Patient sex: M
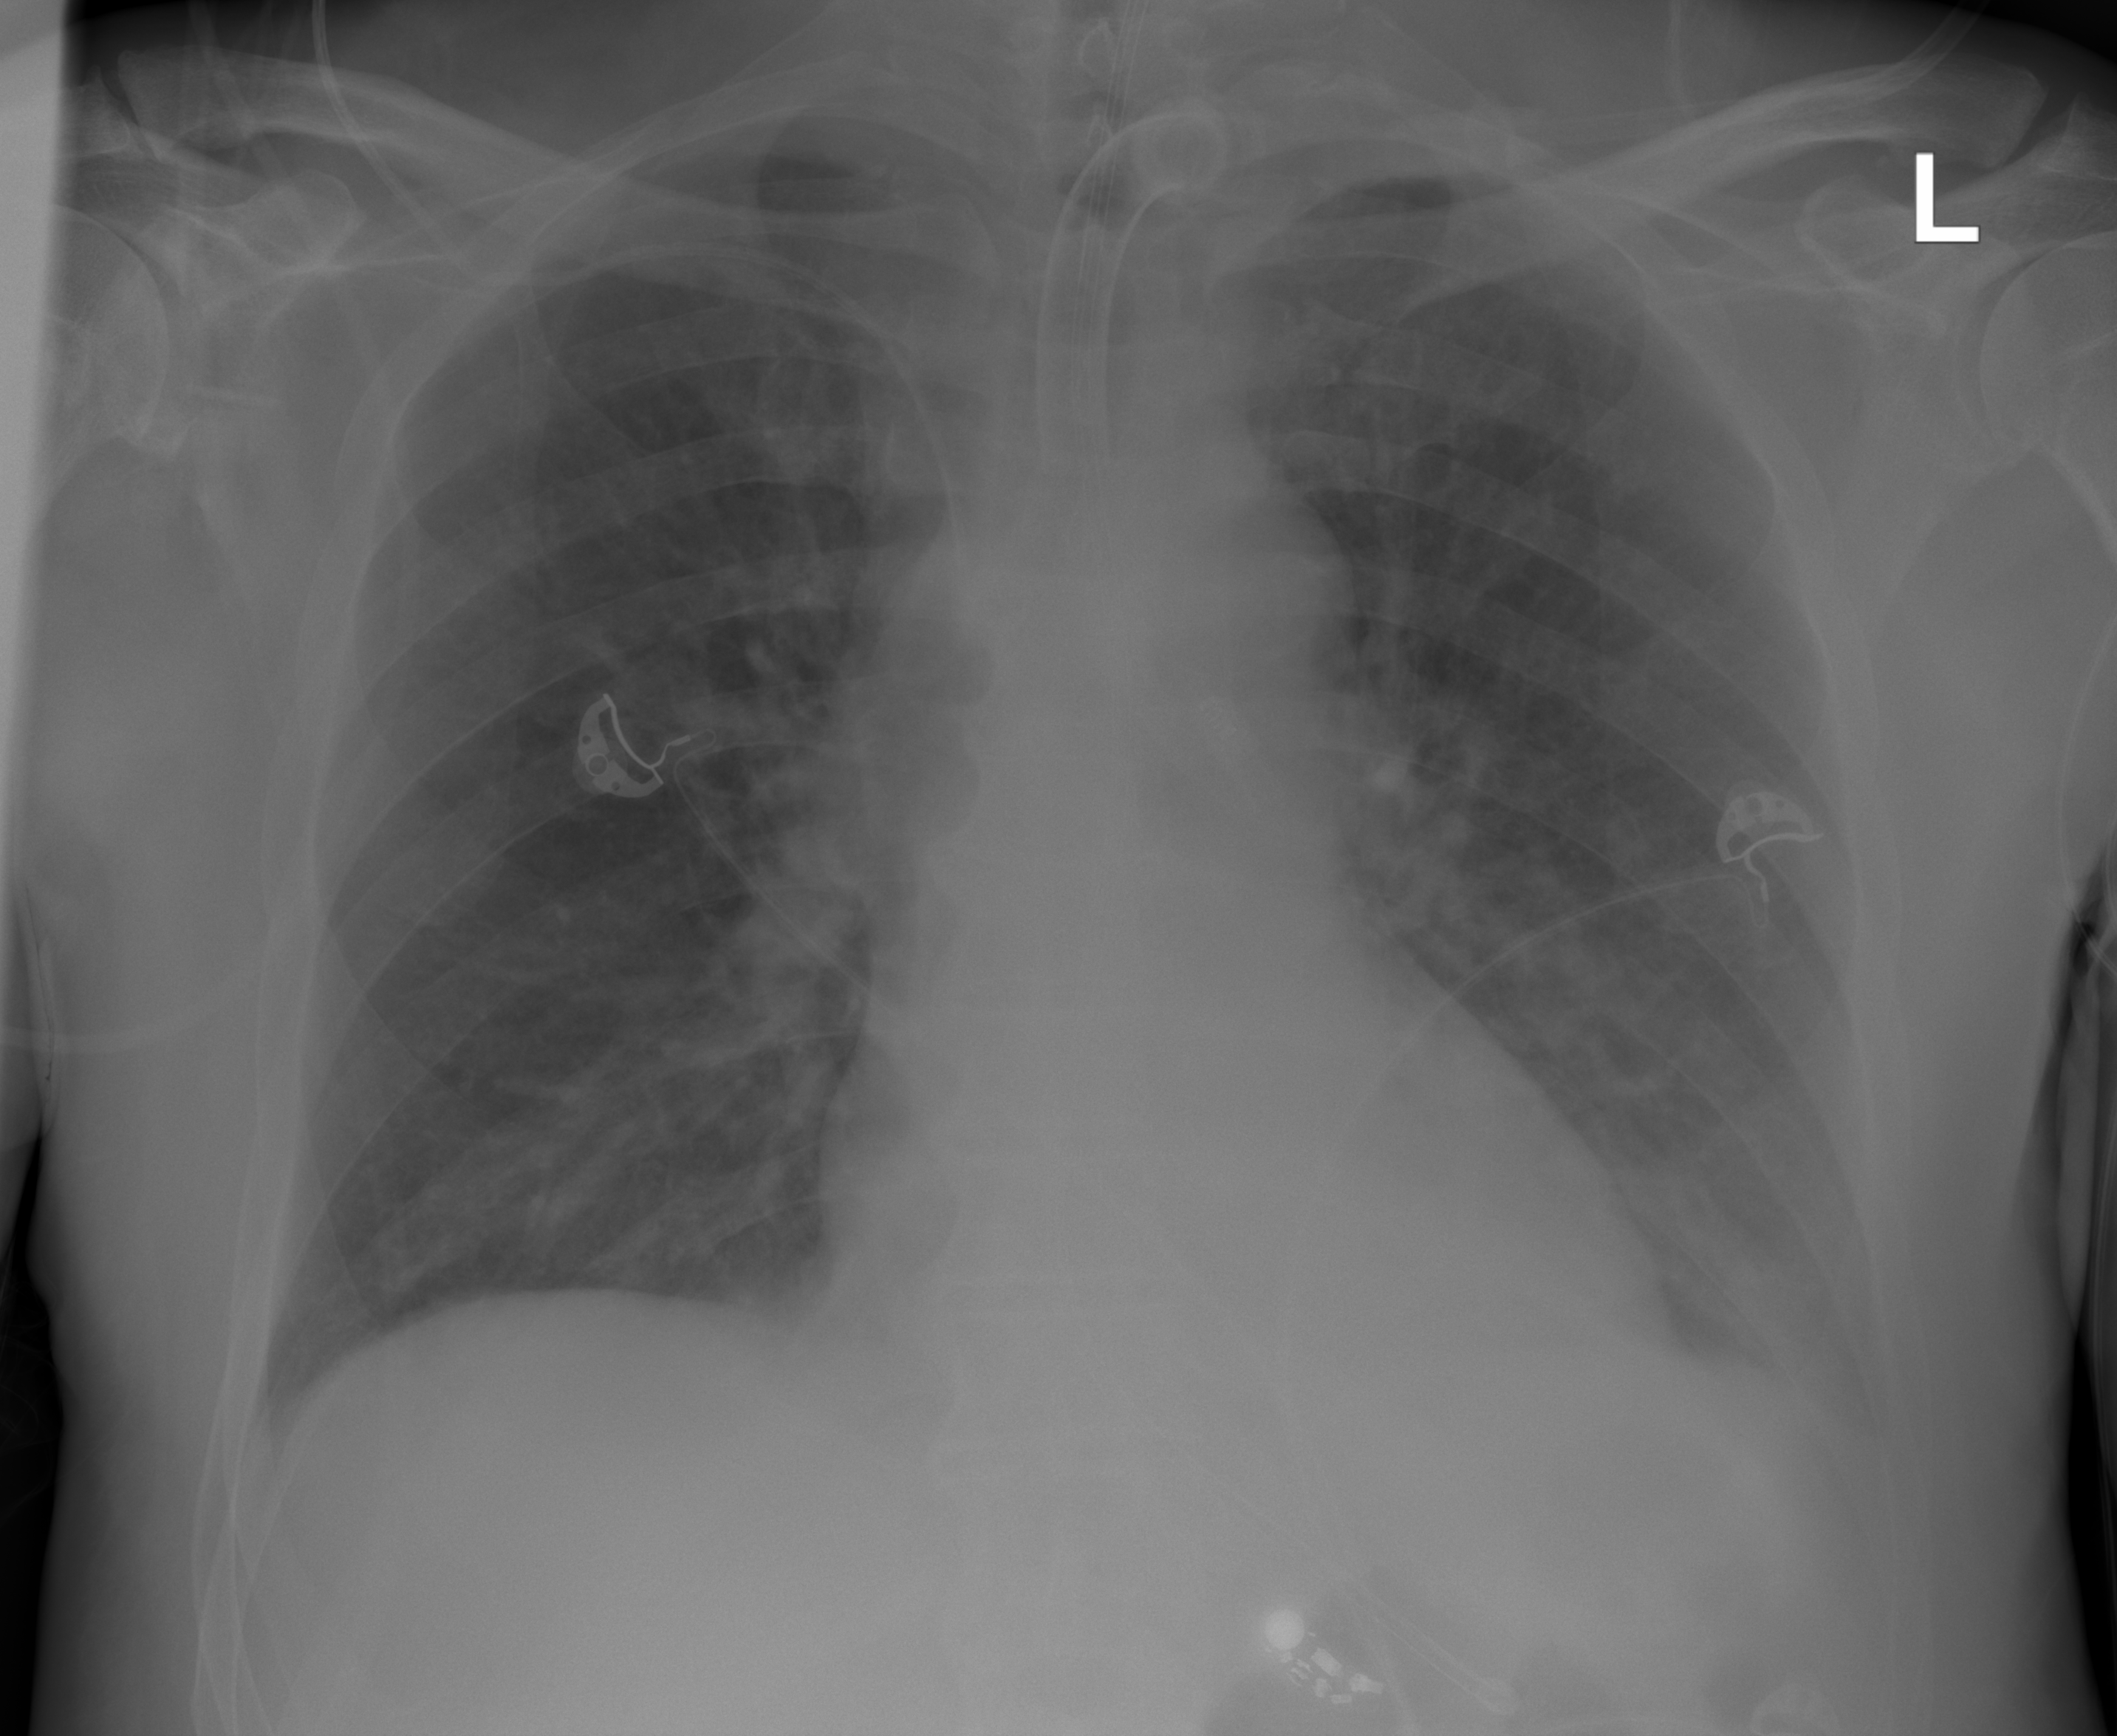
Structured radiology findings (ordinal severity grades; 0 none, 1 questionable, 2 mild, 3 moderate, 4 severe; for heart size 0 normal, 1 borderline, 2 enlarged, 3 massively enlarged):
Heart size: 1
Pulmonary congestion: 2
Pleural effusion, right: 2
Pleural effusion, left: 2
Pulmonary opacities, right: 0
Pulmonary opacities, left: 0
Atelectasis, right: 0
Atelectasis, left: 0